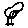
Label: bird